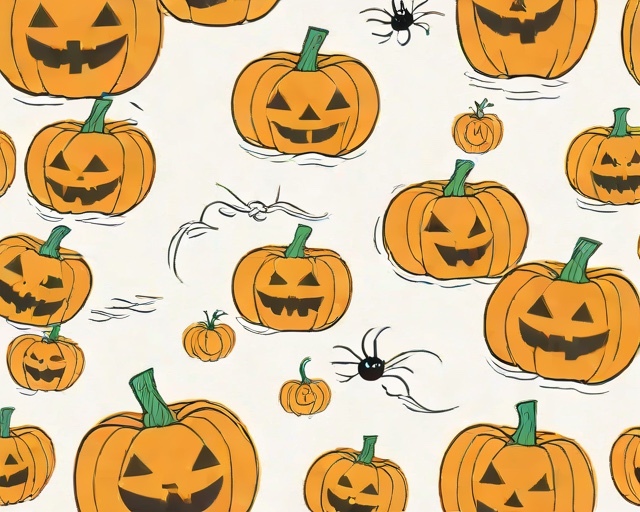
Category: Halloween